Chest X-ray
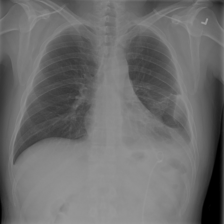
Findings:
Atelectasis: positive
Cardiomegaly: negative
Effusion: positive
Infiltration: negative
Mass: negative
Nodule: negative
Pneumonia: negative
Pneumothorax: negative
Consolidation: negative
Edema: negative
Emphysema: negative
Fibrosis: negative
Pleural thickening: negative
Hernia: negative